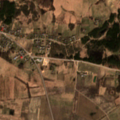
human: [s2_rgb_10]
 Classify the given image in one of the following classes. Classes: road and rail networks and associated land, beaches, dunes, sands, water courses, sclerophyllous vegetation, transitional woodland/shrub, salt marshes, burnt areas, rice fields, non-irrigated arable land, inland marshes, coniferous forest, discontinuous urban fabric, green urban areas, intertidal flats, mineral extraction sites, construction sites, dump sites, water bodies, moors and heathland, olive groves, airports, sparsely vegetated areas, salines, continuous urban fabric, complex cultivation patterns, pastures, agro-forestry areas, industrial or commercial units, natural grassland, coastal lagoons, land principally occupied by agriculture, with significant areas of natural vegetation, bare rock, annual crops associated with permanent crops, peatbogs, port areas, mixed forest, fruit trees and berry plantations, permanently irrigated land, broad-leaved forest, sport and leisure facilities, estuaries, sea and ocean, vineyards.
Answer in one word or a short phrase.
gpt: discontinuous urban fabric, non-irrigated arable land, pastures, complex cultivation patterns, coniferous forest, transitional woodland/shrub